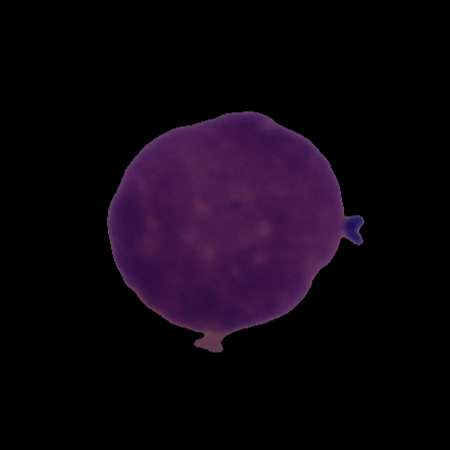
Label: cancer